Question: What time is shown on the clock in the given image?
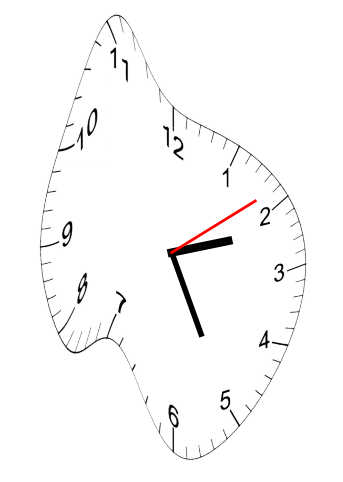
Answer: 02:25:09